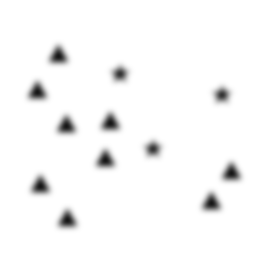
Squares: 0
Triangles: 9
Stars: 3
Total shapes: 12